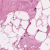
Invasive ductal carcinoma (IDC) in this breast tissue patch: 0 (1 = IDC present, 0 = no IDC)